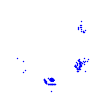
Particle: pion